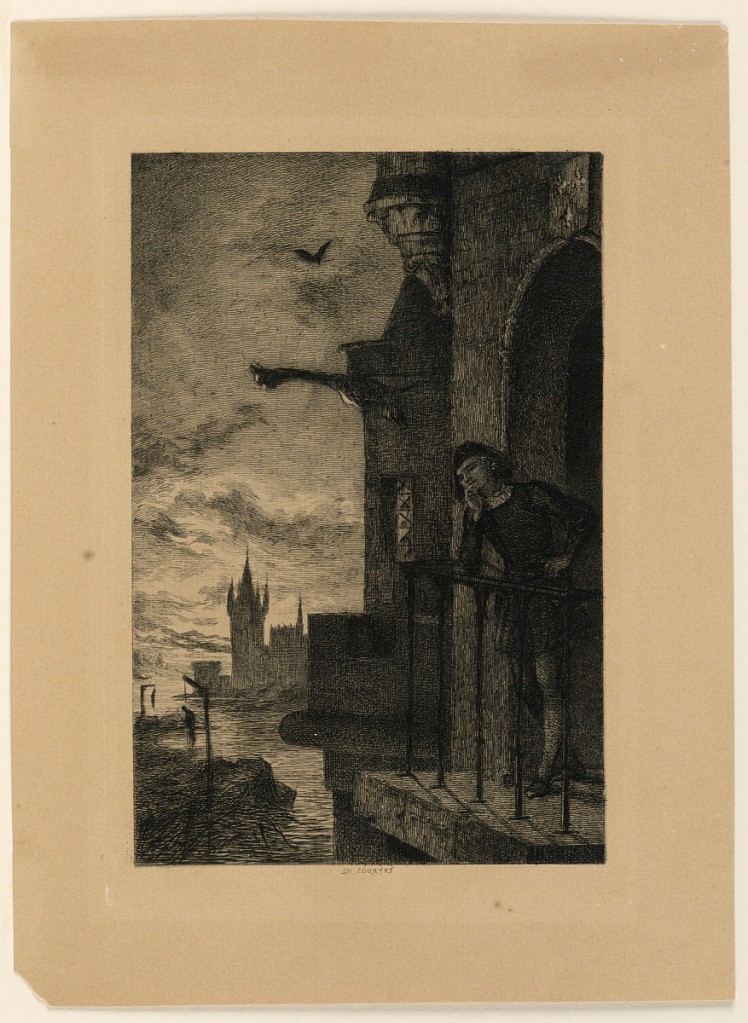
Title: Fils de Louis XI
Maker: Charles Courtry, French, 1846 - 1897
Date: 1872
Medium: Etching in black ink on cream colored paper
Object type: Print
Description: A youth in doublet and hose stands on the balcony of a medieval castle. Water below. Night scene.